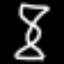
Label: hourglass